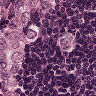
Metastatic tissue present: yes